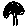
Label: tree